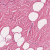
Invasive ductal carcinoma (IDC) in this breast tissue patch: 0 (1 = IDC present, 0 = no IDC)